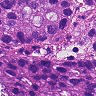
Metastatic tissue present: yes